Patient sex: M
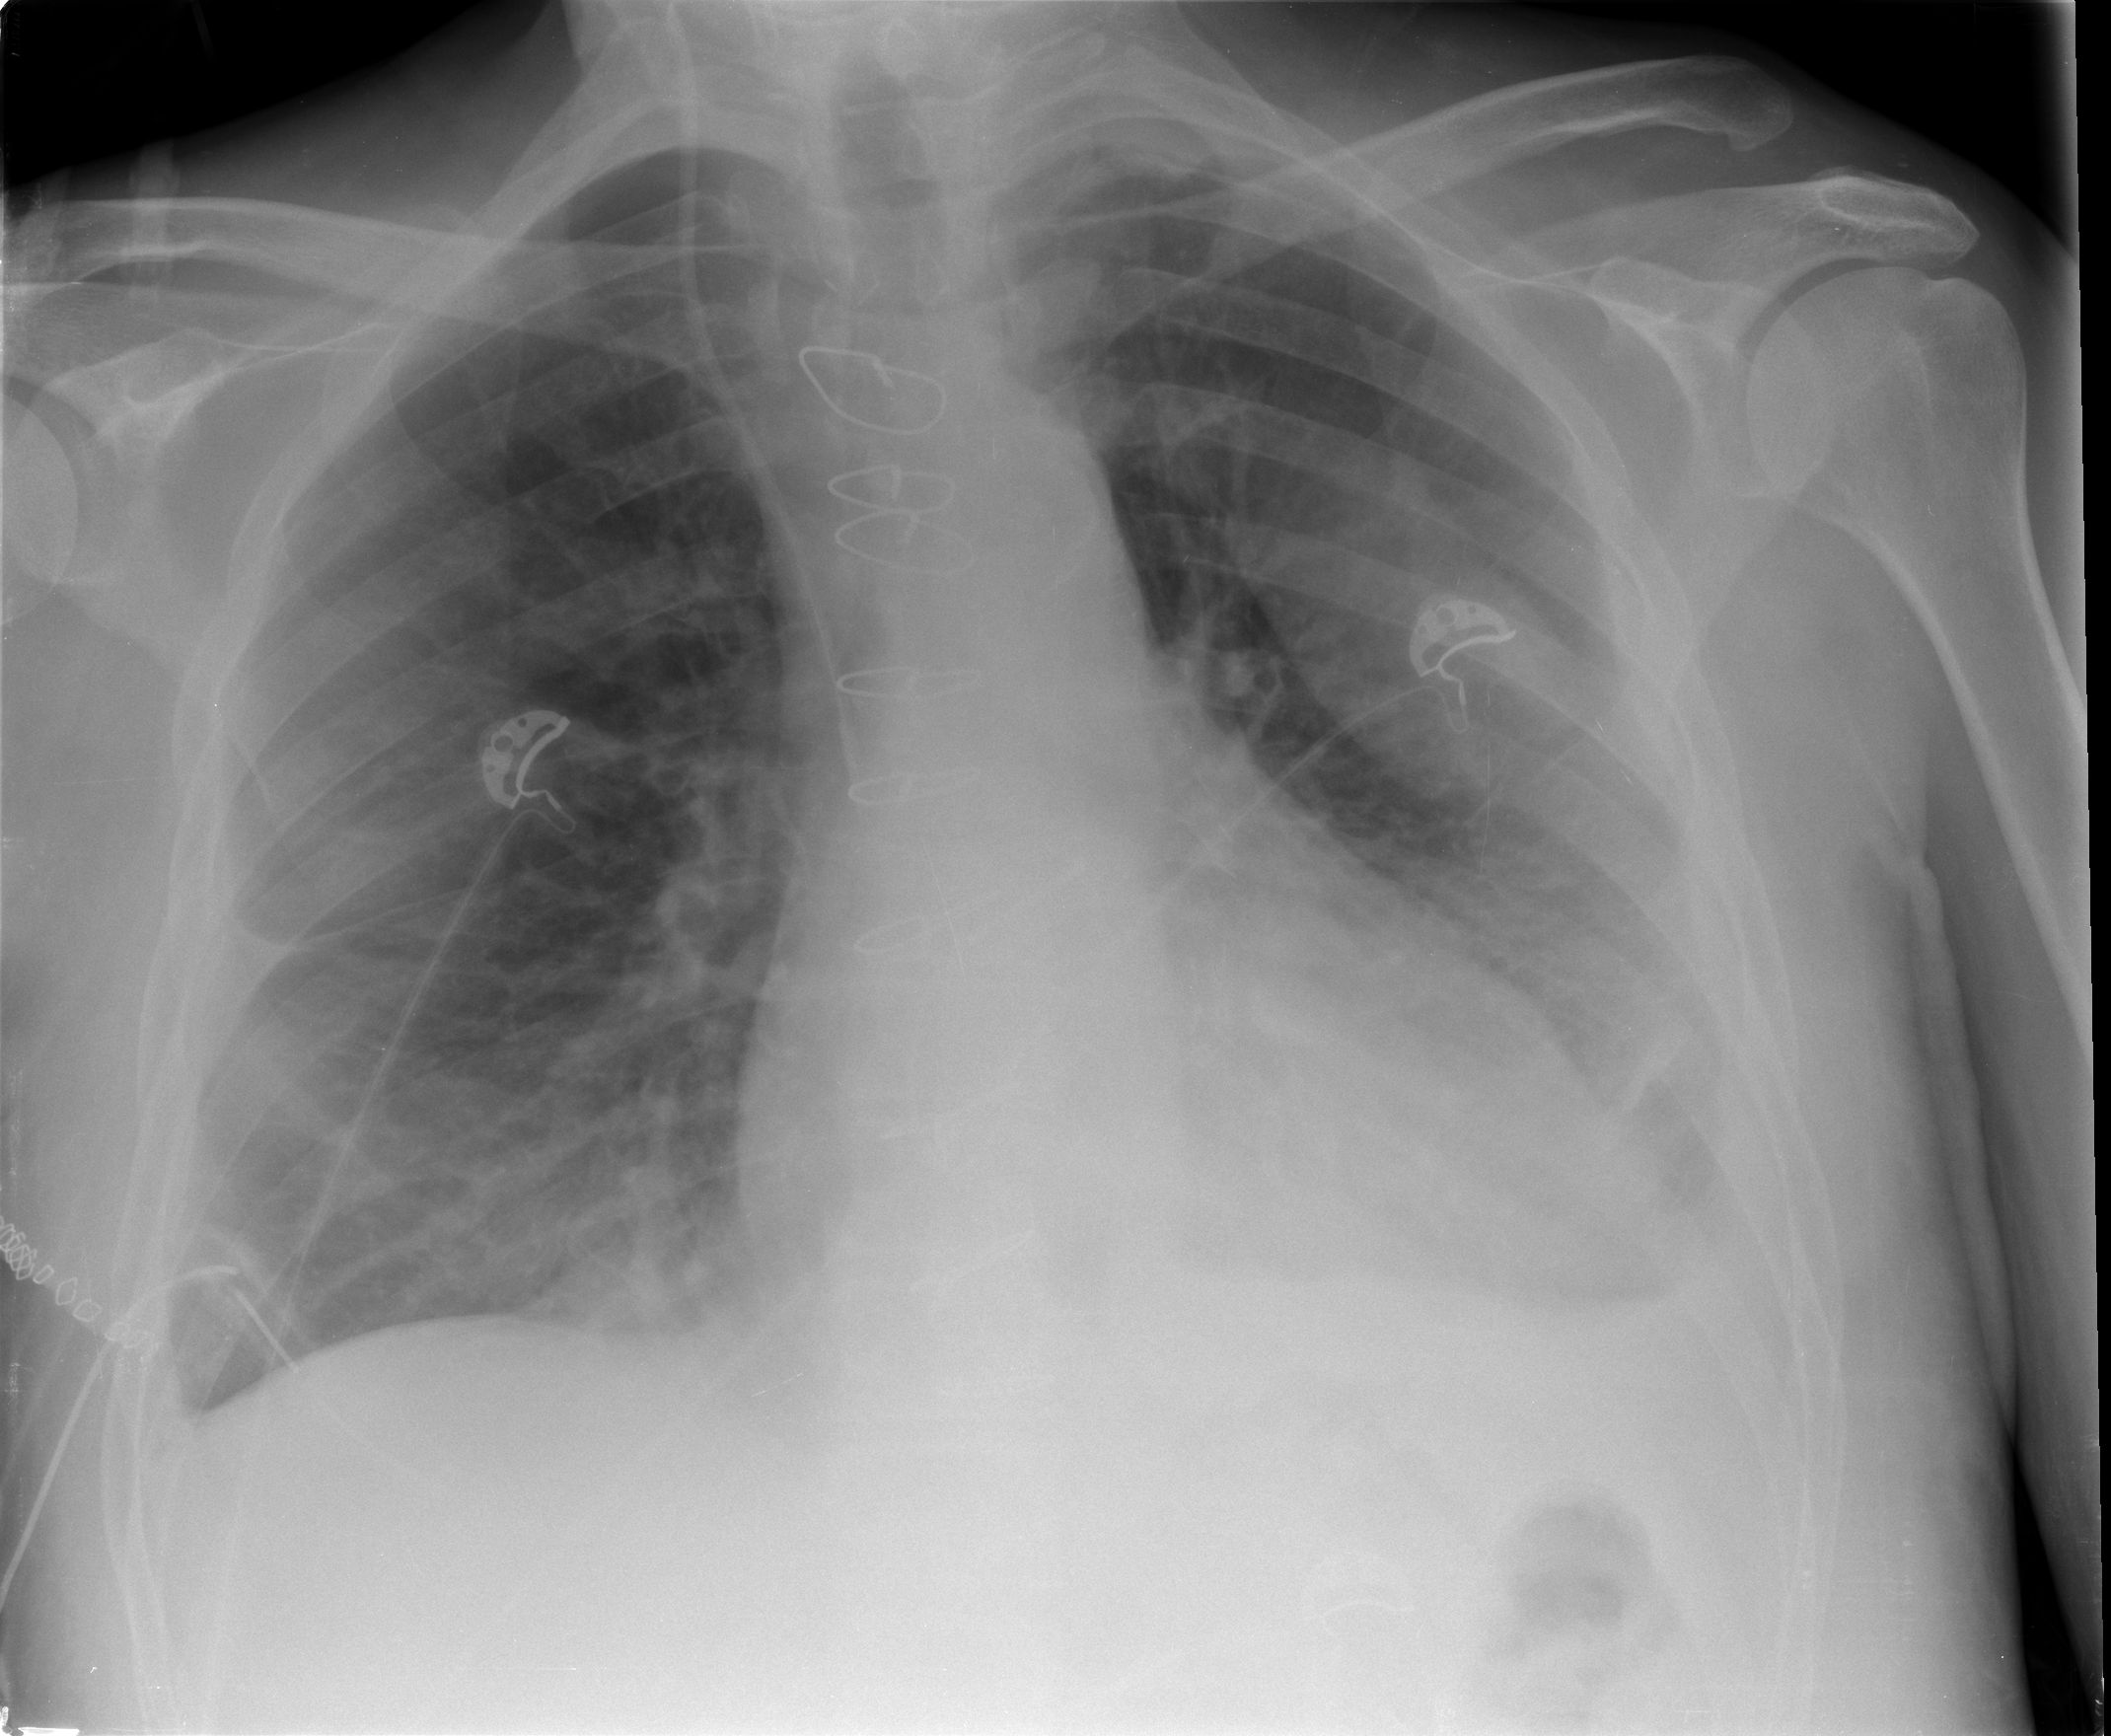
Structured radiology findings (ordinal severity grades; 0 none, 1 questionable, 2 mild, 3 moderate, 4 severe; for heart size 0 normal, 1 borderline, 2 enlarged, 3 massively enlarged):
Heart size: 0
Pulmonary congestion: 0
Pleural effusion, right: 2
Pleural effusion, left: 2
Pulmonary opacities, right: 0
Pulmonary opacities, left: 0
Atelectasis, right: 2
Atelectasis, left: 2